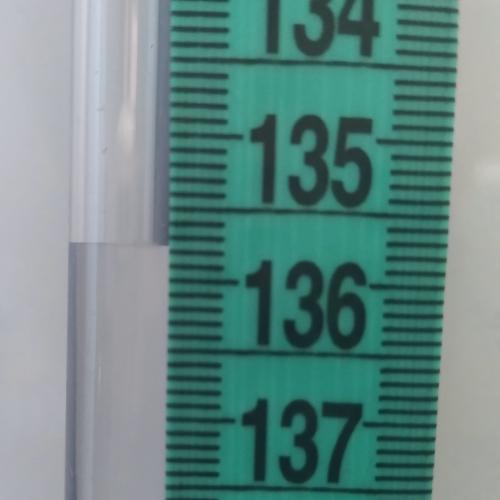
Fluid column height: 135.8 cm